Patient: sex M, age 25
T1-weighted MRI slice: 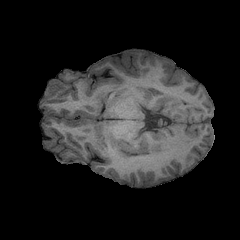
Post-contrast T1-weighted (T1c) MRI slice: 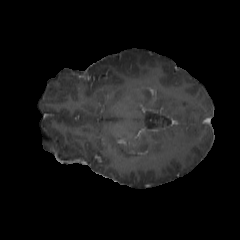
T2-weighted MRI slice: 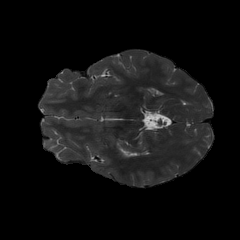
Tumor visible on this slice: yes
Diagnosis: Astrocytoma, IDH-mutant
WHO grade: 2